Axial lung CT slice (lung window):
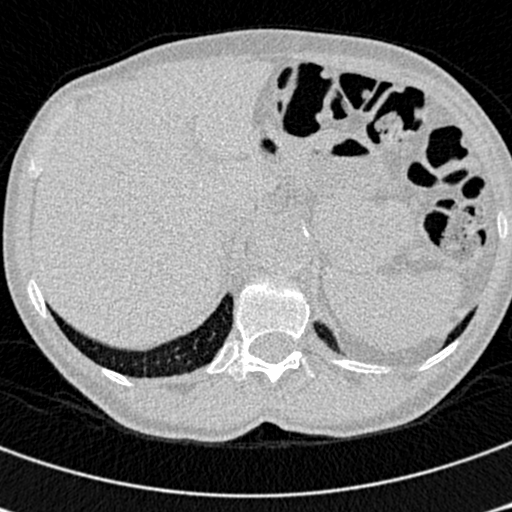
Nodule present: no